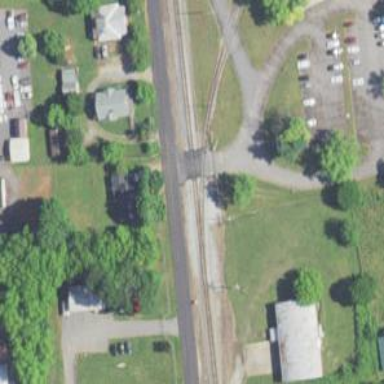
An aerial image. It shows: Level crossing along the railway.